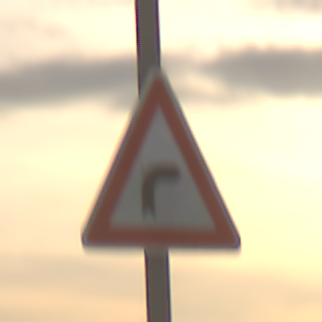
Verkehrszeichen: KurveRechts
Umgebung: Outdoor, Nature
Tageszeit: SunriseSunset
Wetter: PartlyCloudy
Licht: Natural
Jahreszeit: NotSpecified
Kontrast: LowContrast